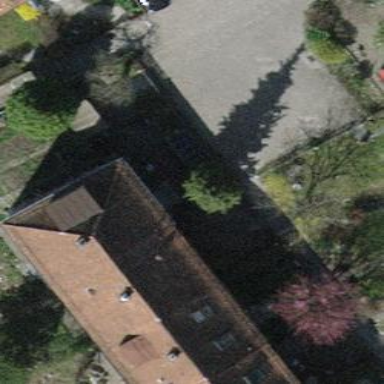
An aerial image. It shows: Terrace building.